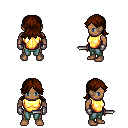
a pixel art fantasy rpg character, male body template, human, dark skin, gold chest armor, teal pants, brown loose hair, metal gloves, dagger, four views (front, back, left, right), 2x2 character sprite sheet, small pixel art, hard edges, no anti-aliasing